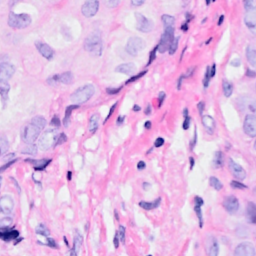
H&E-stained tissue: Breast